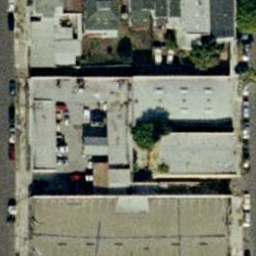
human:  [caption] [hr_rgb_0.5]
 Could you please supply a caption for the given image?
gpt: Many cars parked in the roof parking lot on the buildings .

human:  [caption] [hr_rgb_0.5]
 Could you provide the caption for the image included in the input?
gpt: There are some buildings with roof parking lot .

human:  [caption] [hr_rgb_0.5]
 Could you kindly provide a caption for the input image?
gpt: Buildings and roads .

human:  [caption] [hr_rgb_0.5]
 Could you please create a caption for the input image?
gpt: There are many cars parked in the roof parking lot on the buildings .

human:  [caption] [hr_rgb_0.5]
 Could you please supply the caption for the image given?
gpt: Buildings with roof parking lot .